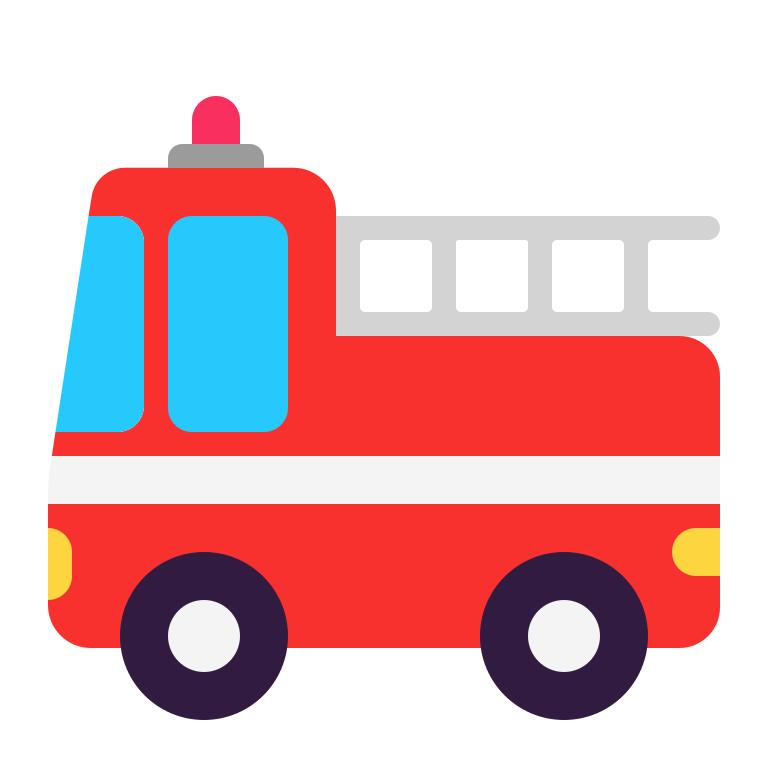
fire engine flat